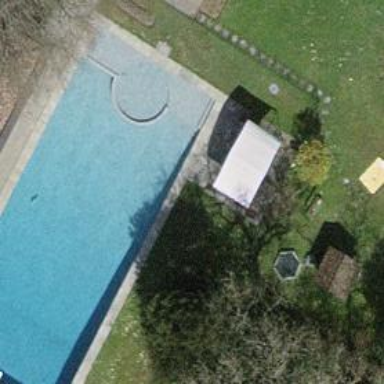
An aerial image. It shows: Outdoor swimming pool in leisure land.